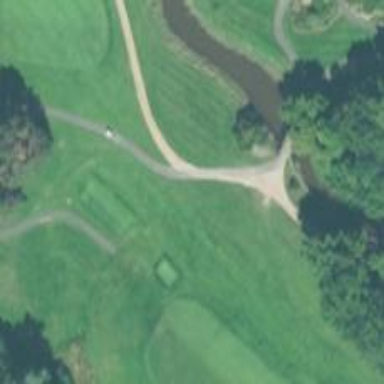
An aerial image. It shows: Path used for both walking and golf.